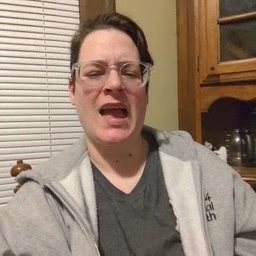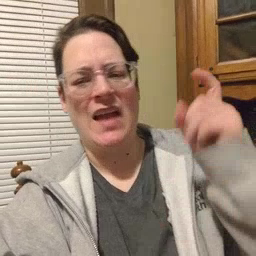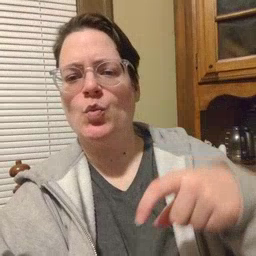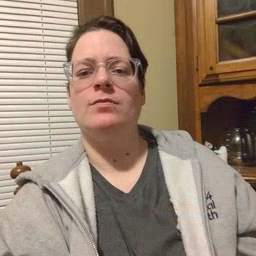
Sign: haveto